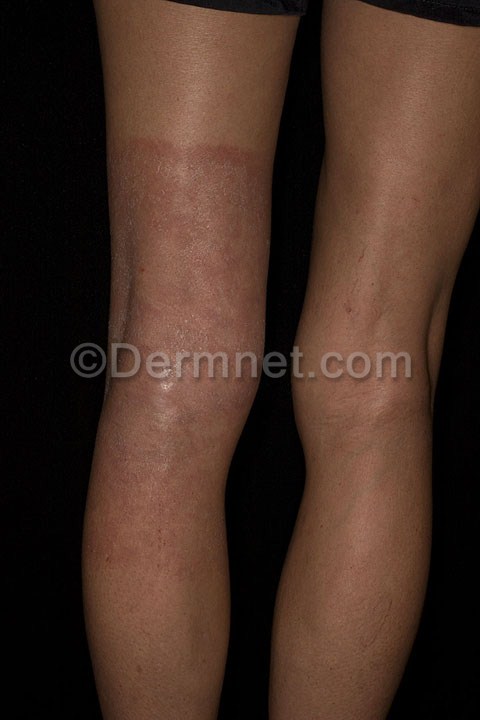
Disease: Poison Ivy Photos and other Contact Dermatitis